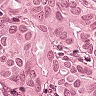
Metastatic tissue present: yes